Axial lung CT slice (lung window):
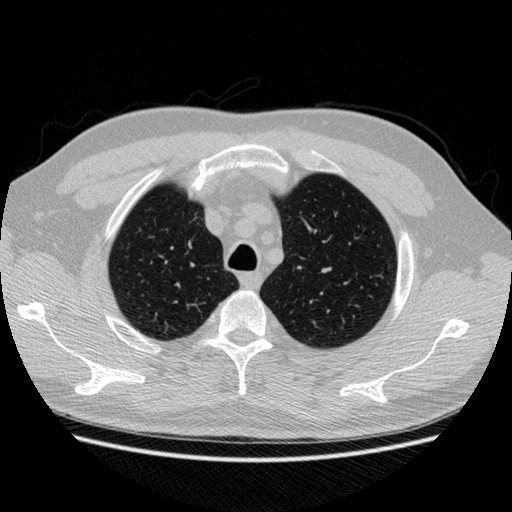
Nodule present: no